Field crop: maize
Growth stage: 2
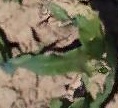
Species: maize